Brain MRI, t2w sequence, axial 2D slice.
Patient: age 43, sex F, weight 78 kg, height 1.78 m
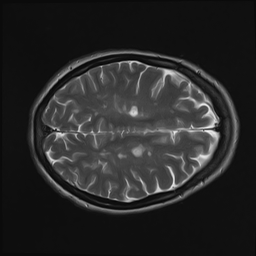